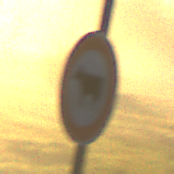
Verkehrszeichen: VerbotViehtrieb
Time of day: SunriseSunset
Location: Outdoor (Nature)
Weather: Clear
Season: NotSpecified
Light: Natural